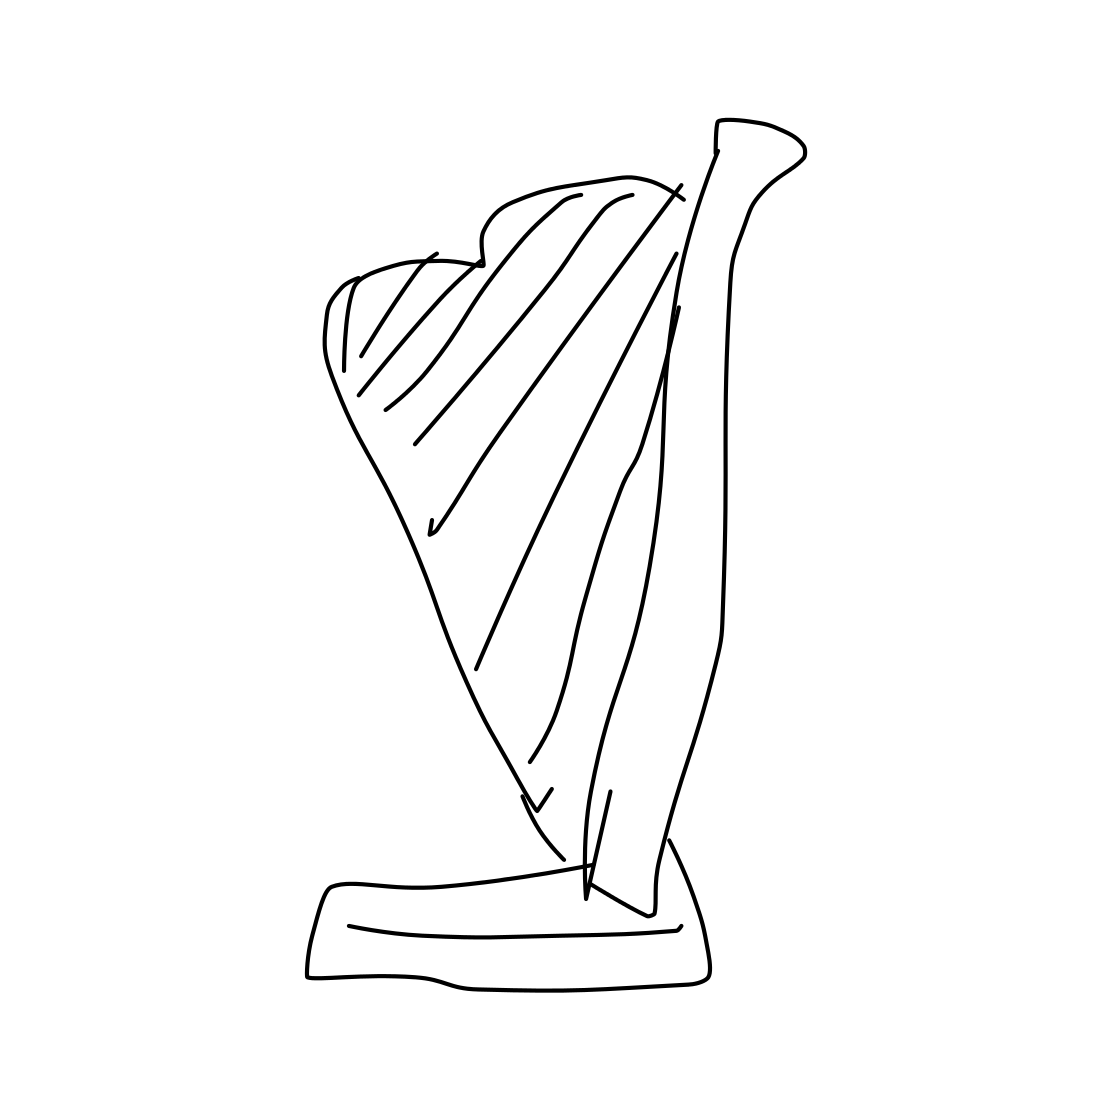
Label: harp